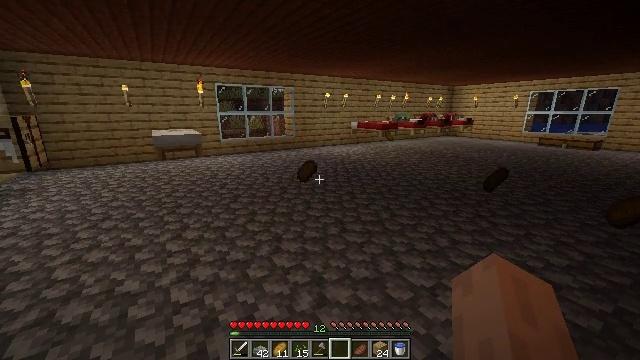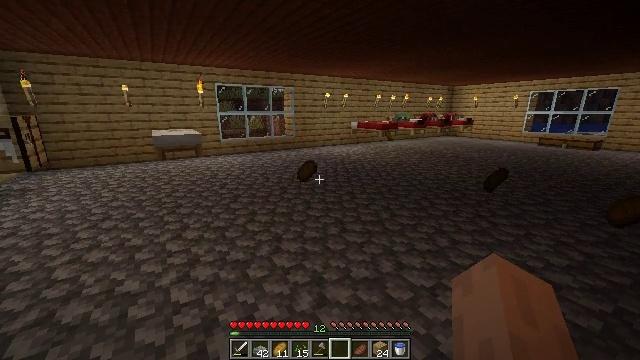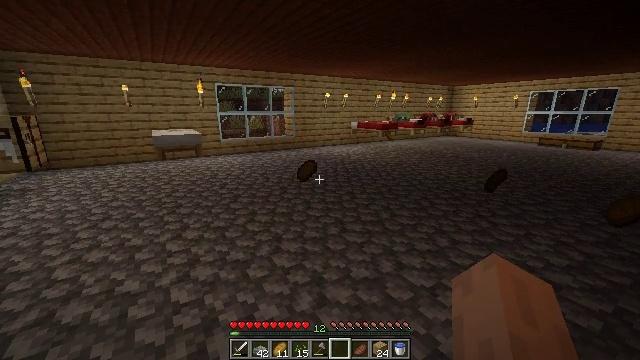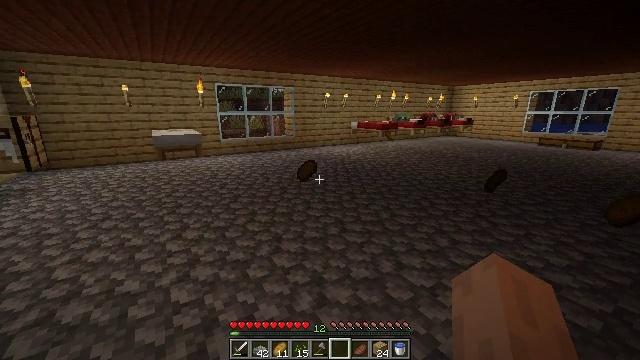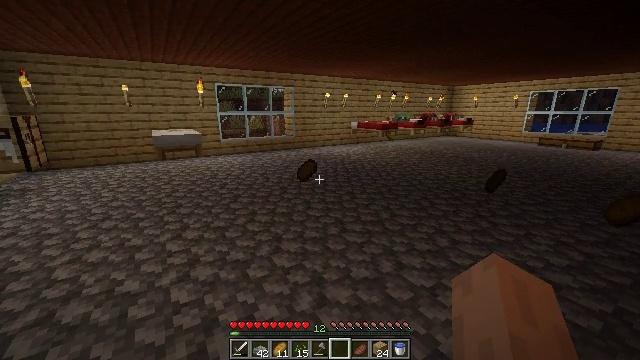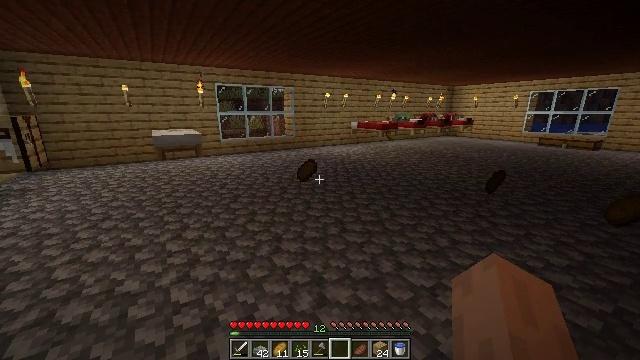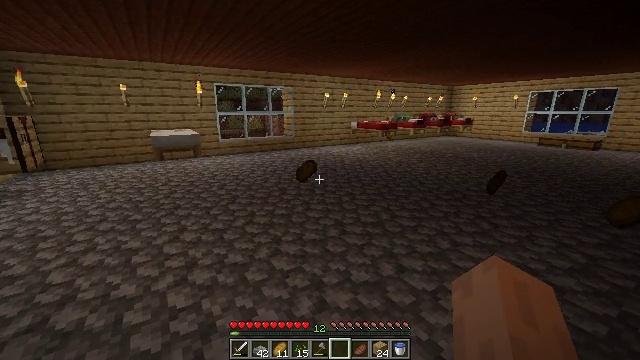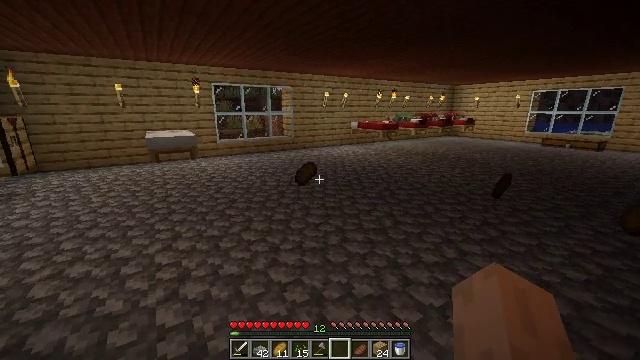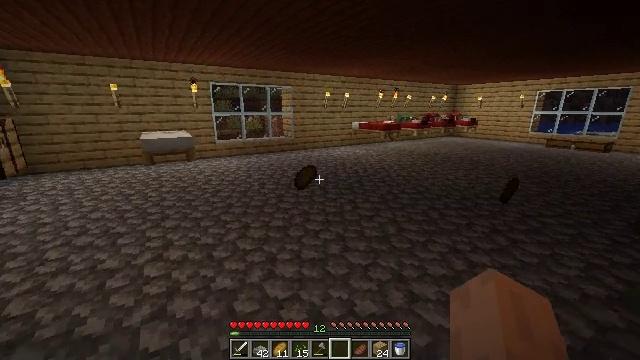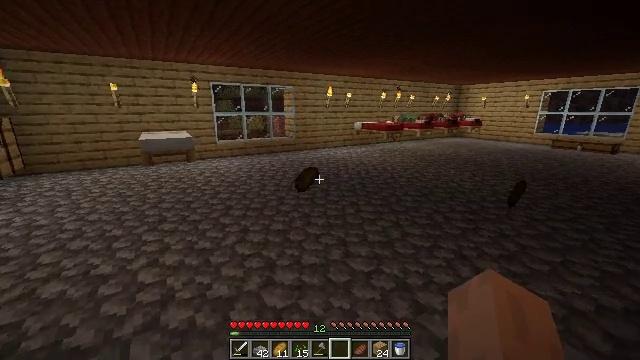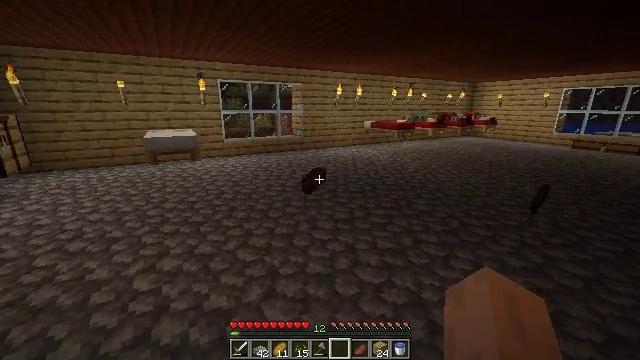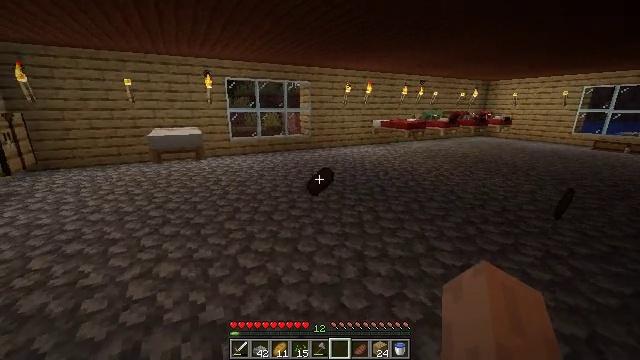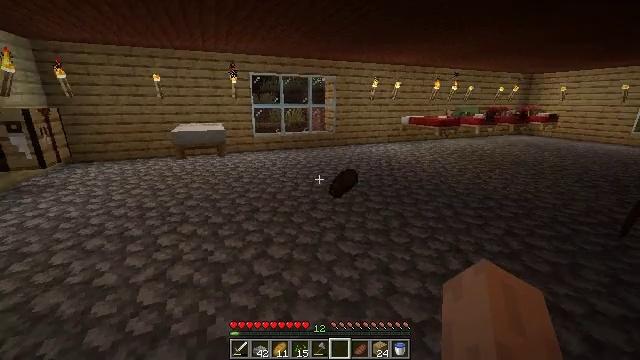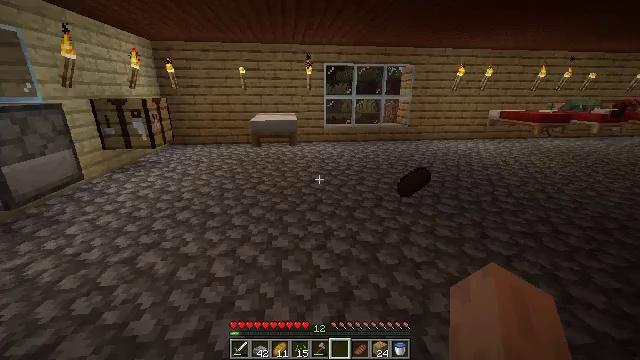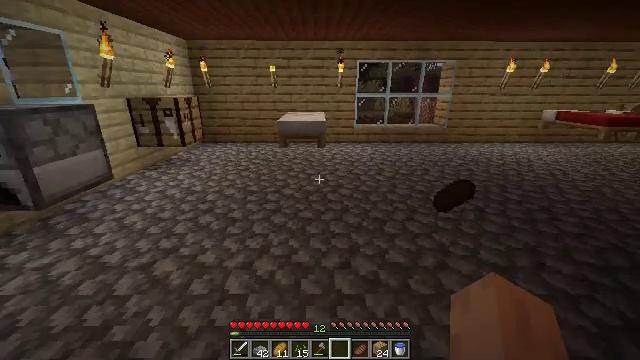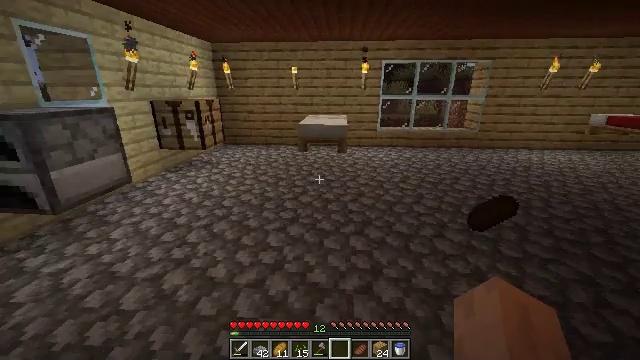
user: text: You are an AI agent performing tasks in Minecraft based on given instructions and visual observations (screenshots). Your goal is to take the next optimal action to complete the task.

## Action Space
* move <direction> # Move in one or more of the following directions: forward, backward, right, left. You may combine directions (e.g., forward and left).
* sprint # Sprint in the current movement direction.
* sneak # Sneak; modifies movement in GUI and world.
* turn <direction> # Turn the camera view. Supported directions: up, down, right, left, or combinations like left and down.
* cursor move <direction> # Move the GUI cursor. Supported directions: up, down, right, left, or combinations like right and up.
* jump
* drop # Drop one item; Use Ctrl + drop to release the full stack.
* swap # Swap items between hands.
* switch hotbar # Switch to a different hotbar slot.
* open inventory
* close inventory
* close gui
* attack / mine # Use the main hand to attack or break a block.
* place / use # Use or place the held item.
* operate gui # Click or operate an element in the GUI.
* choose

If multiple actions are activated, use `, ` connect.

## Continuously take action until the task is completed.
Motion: motion action
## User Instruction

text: Break the cobblestone slab to recycle it.
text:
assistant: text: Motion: no_op
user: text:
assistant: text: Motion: no_op
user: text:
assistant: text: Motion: no_op
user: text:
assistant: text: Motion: no_op
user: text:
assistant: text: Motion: no_op
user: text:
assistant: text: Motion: move forward
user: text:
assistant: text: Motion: move forward
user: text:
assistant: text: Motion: move forward
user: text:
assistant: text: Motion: move forward
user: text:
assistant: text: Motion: move forward, turn left
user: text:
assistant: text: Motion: move forward, turn left
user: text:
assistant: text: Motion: move forward, turn left
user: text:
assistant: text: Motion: move forward, turn left and down
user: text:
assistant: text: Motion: move forward, turn left
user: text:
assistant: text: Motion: move forward, turn left
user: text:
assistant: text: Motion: move forward, turn left
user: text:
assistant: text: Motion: move forward
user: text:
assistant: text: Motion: move forward, turn left
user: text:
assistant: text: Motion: move forward
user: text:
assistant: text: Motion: move forward
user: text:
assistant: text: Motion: move forward
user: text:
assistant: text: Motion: move forward, turn right
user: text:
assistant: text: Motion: move forward, turn right
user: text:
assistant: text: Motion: move forward
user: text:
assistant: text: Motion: move forward
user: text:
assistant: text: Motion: move forward, turn right
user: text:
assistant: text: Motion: move forward, turn right
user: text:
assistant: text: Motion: move forward
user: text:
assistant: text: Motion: move forward
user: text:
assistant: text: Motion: move forward